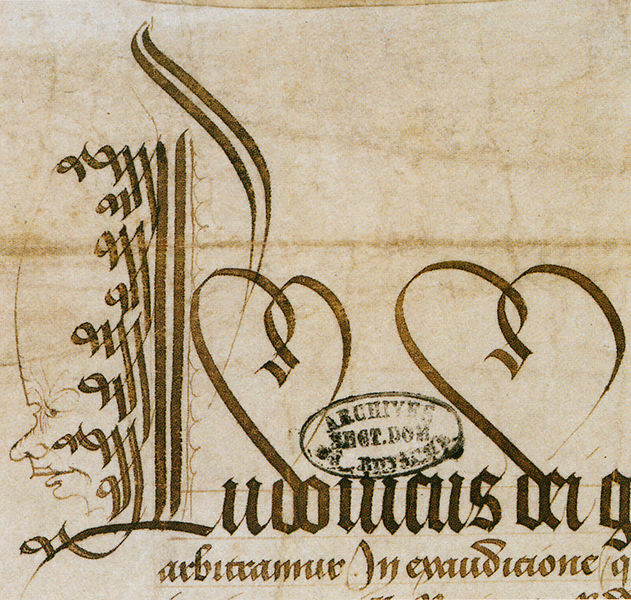
Titel: Ludwig XI. bestätigt eine bewilligte Rentenabschreibung an die Sainte-Chapelle von Paris durch Karl VI. 1411
Institution: Paris, Archives nationales
Schlagwörter: kopf, ausschnitt, mund, nase, profil, schwarz, stirn, zeichen, muster, blass, gesicht, auge, blatt, lippen, schrift, papier, linien, ornamente, striche, lithographie, seite, text, buchstaben, initiale, stempel, tinte, anfang, pergament, herzen, herz, der, ludwig, dokument, zeile, latein, archiv, gesucht, ludovicus, tint, altschrift, ausscnitt, arb, goldschrift, stempel'